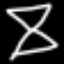
Label: hourglass